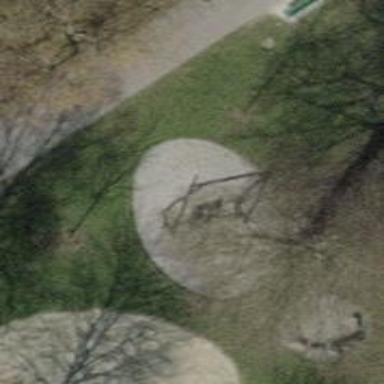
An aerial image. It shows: Playground with basket swing.